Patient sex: F
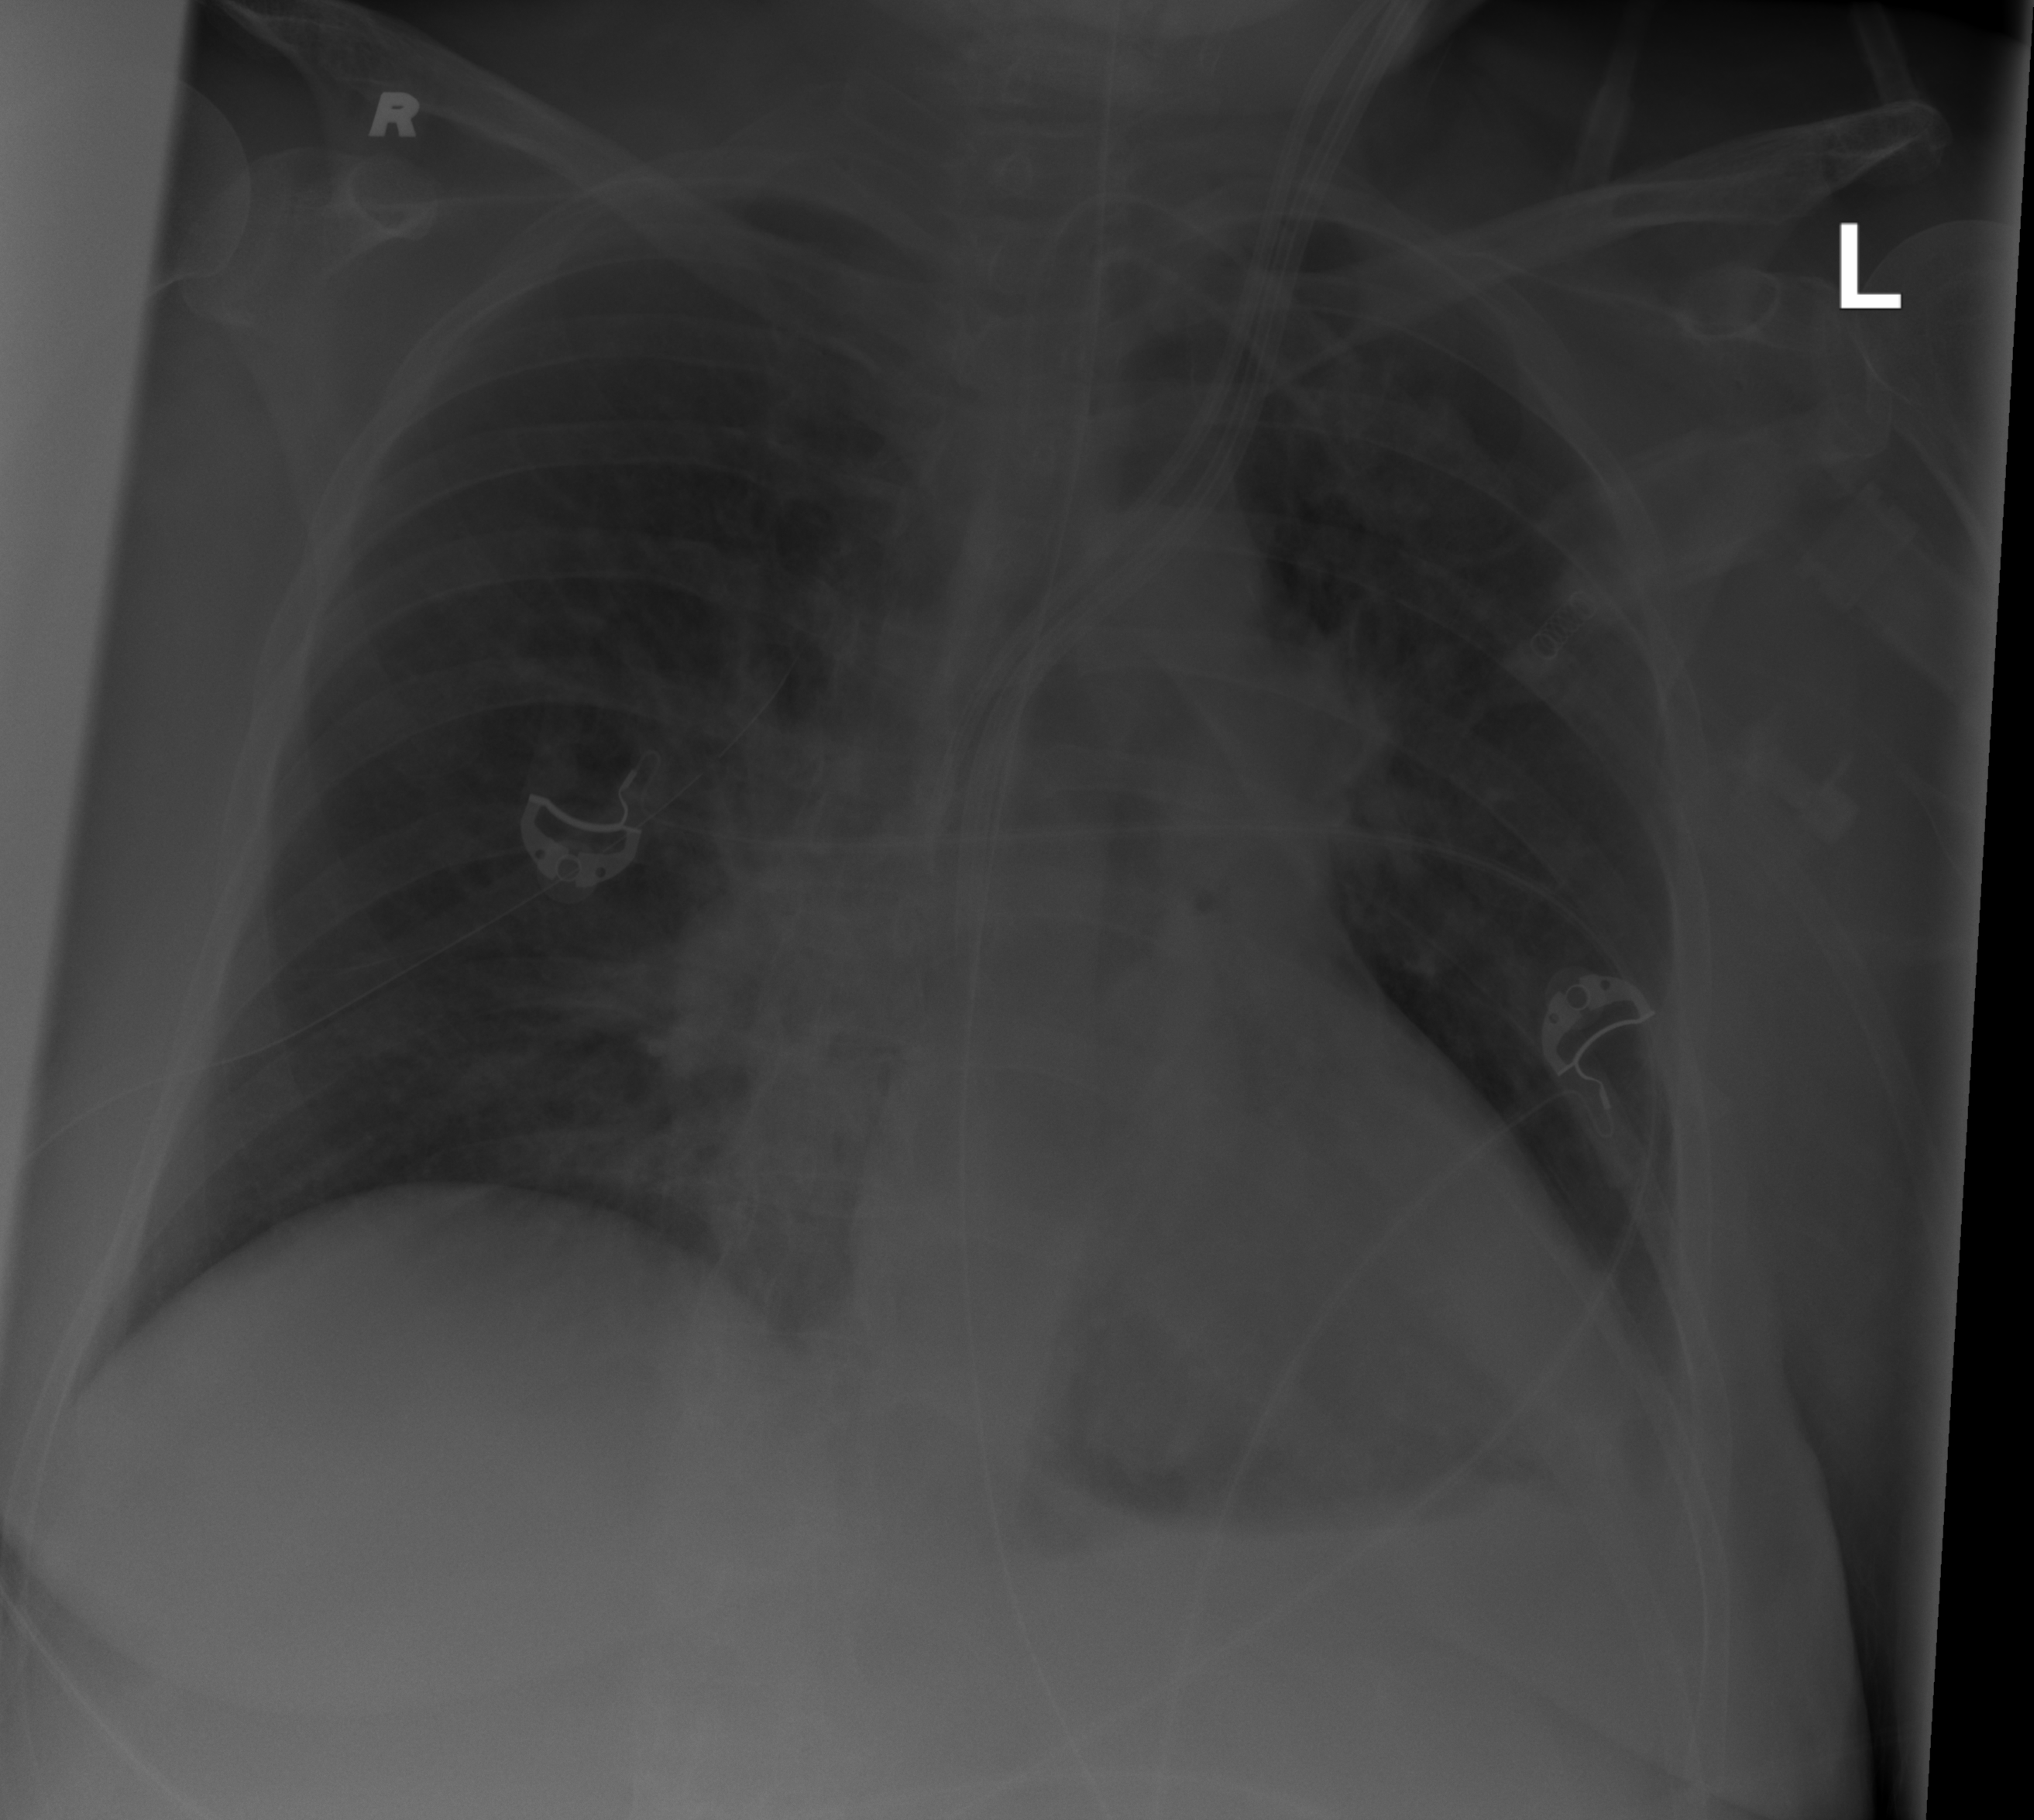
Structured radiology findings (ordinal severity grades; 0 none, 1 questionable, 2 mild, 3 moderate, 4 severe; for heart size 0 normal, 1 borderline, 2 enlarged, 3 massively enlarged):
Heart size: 1
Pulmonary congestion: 2
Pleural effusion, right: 0
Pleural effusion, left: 2
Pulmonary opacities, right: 0
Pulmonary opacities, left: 0
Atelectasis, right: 0
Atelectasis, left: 2